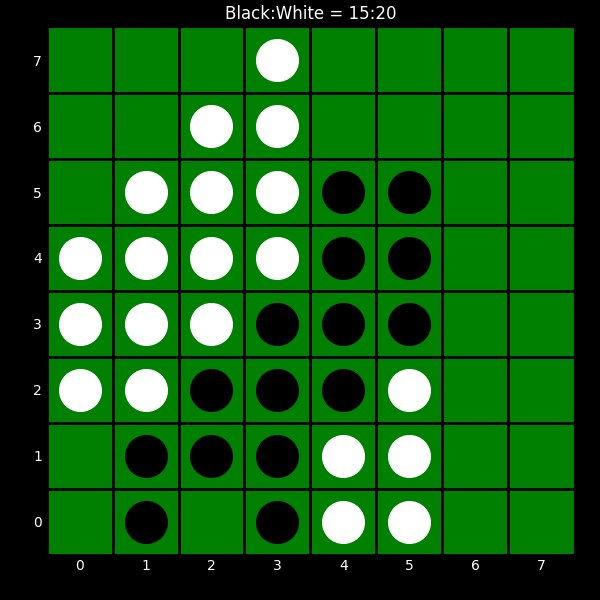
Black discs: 15
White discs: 20